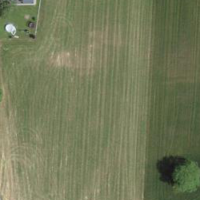
EUNIS habitat code: 52
Species observed at this site:
Cephalanthera rubra